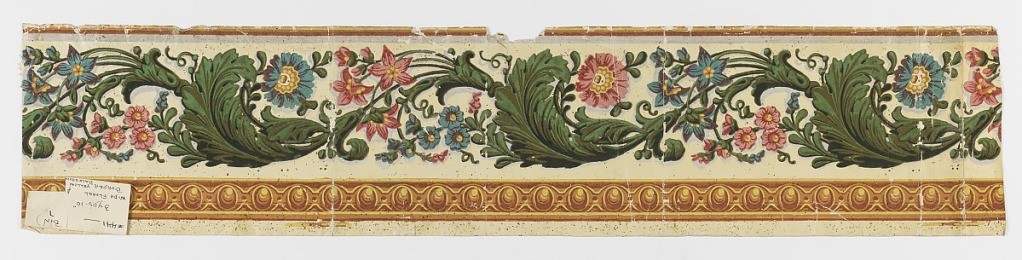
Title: Border
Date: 1810–25
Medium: Block printed and flocked on handmade paper
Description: Design consists of a flocked acanthus frieze interspersed with assorted, multi-colored flowers (unflocked) against a polished background. The bottom edge is banded in an architectural molding with convex oval shapes. Printed in greens, pink, red, blue-green, yellow, gold, rust, white and light gray on cream ground.

H# 441